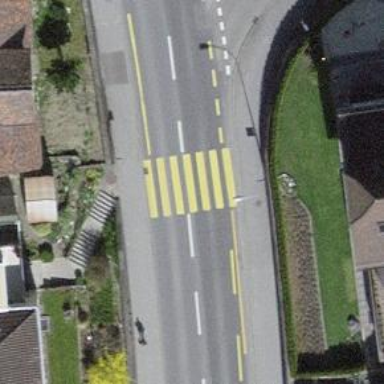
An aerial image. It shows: Zebra crossing on footway.